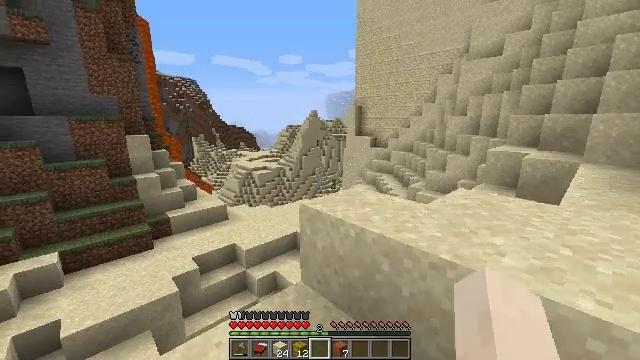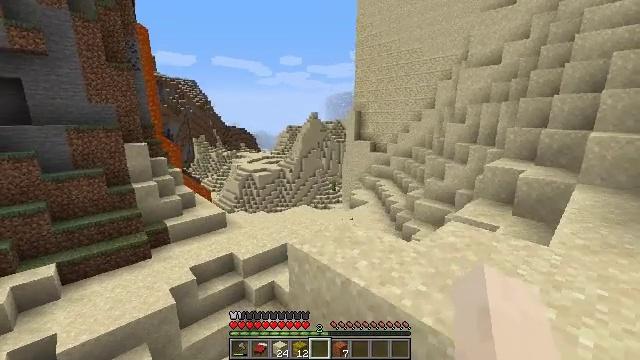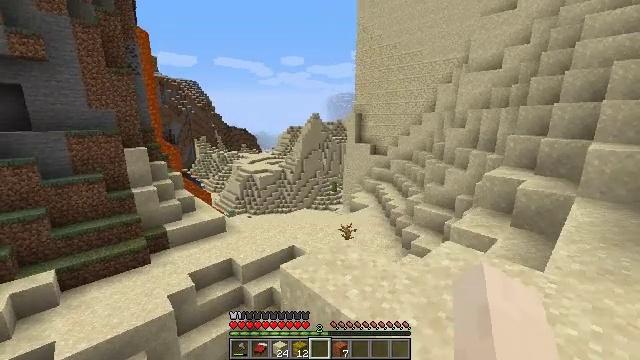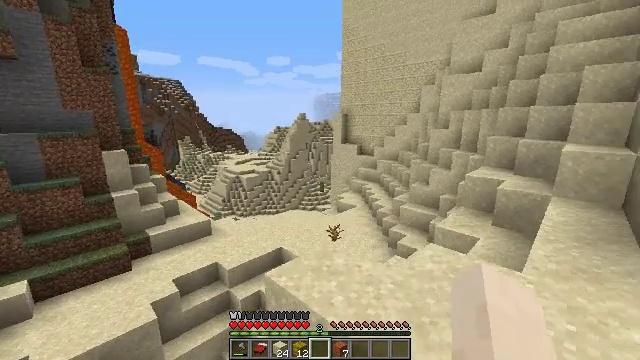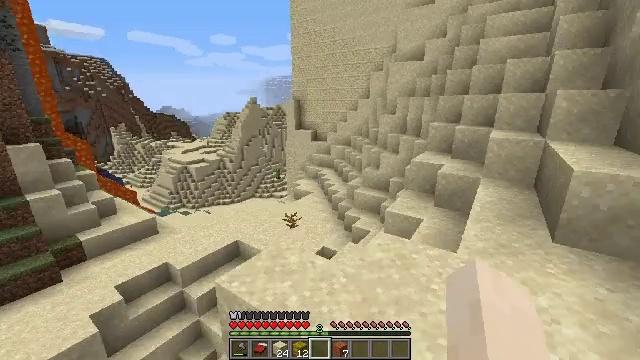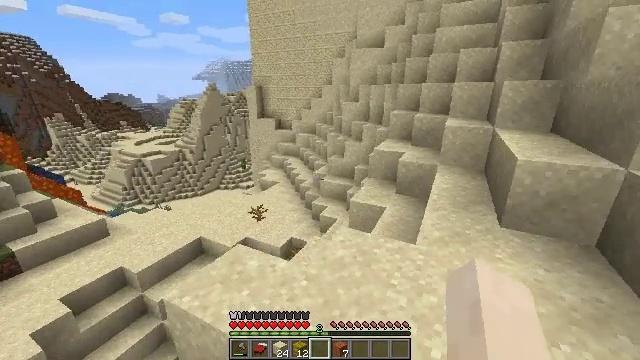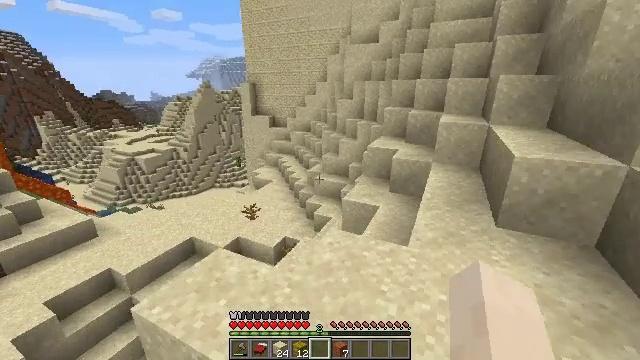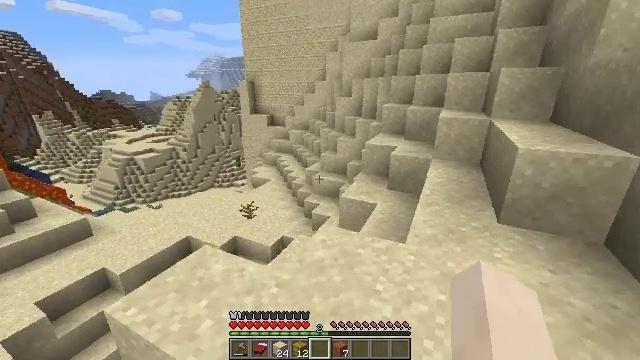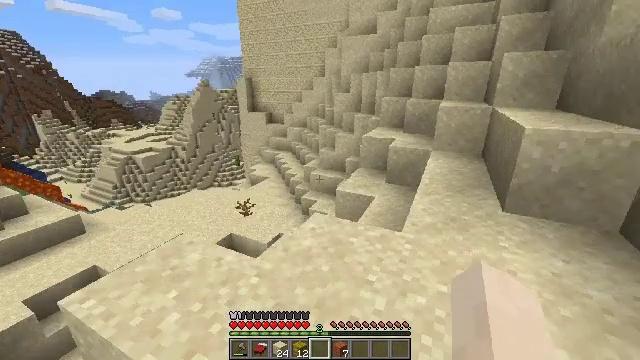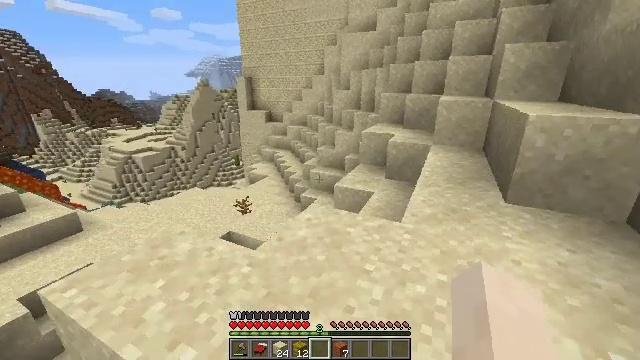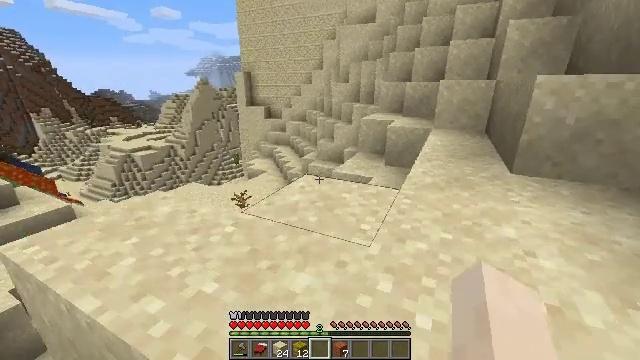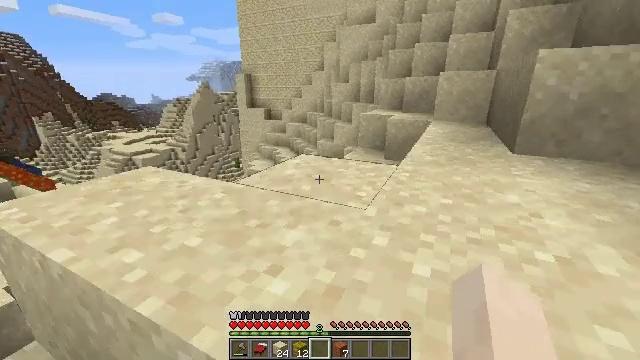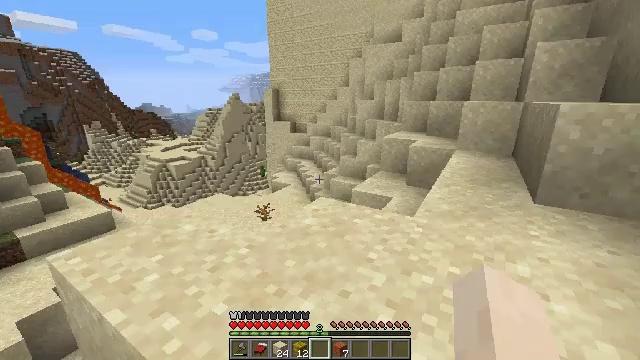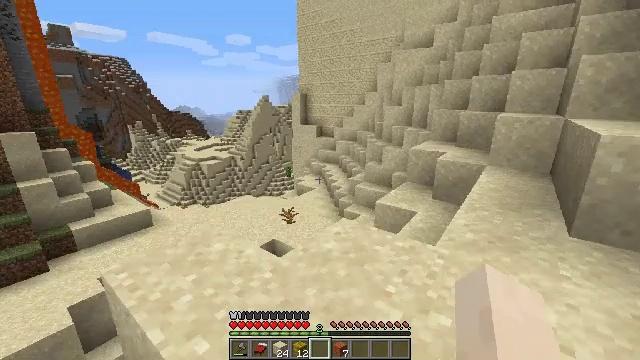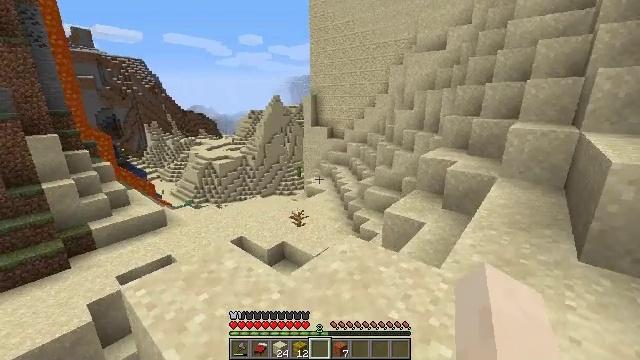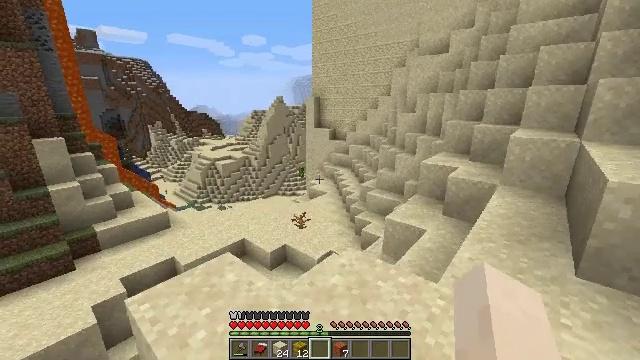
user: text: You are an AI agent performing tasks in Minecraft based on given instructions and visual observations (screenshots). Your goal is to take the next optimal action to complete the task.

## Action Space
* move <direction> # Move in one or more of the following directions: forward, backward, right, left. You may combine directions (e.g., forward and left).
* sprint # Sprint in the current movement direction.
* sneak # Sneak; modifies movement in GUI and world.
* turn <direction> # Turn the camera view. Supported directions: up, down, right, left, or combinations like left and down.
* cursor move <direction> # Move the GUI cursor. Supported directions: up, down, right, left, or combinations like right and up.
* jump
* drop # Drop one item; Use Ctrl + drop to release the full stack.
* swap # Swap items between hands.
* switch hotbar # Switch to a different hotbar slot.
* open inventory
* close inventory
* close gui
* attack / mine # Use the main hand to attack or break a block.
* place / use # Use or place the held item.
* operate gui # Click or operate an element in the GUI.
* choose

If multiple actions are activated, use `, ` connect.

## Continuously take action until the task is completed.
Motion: motion action
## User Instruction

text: Combat the rabbit.
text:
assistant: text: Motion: move forward and move right, jump
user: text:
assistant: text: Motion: move forward and move right, jump
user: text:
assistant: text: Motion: move forward and move right, turn right, jump
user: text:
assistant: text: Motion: move forward and move right, turn right and down, jump
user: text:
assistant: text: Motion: move forward and move right, turn right and down, jump
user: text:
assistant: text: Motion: move forward and move right
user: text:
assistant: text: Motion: move forward and move right, jump
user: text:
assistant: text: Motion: move forward and move right, jump
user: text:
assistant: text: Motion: move forward and move right, jump
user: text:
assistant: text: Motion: move forward and move right, jump
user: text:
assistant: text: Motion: move forward and move right, turn up, jump
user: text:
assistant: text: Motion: move forward and move right, turn left and up, jump
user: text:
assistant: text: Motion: move forward and move right, turn left, jump
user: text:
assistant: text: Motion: move forward and move right, turn left, jump
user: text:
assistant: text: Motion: move forward and move right, jump
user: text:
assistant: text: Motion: move forward and move right
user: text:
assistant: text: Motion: move forward and move right
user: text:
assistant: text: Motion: move forward and move right
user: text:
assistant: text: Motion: move right
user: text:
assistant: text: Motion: move right
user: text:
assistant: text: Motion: move right
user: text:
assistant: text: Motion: move forward and move right
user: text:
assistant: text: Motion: move forward
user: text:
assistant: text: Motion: no_op
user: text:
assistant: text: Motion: turn right
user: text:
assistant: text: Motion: move forward, turn right and down
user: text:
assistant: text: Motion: move forward, turn right
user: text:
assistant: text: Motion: move forward
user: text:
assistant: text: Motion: move forward
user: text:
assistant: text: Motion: move forward